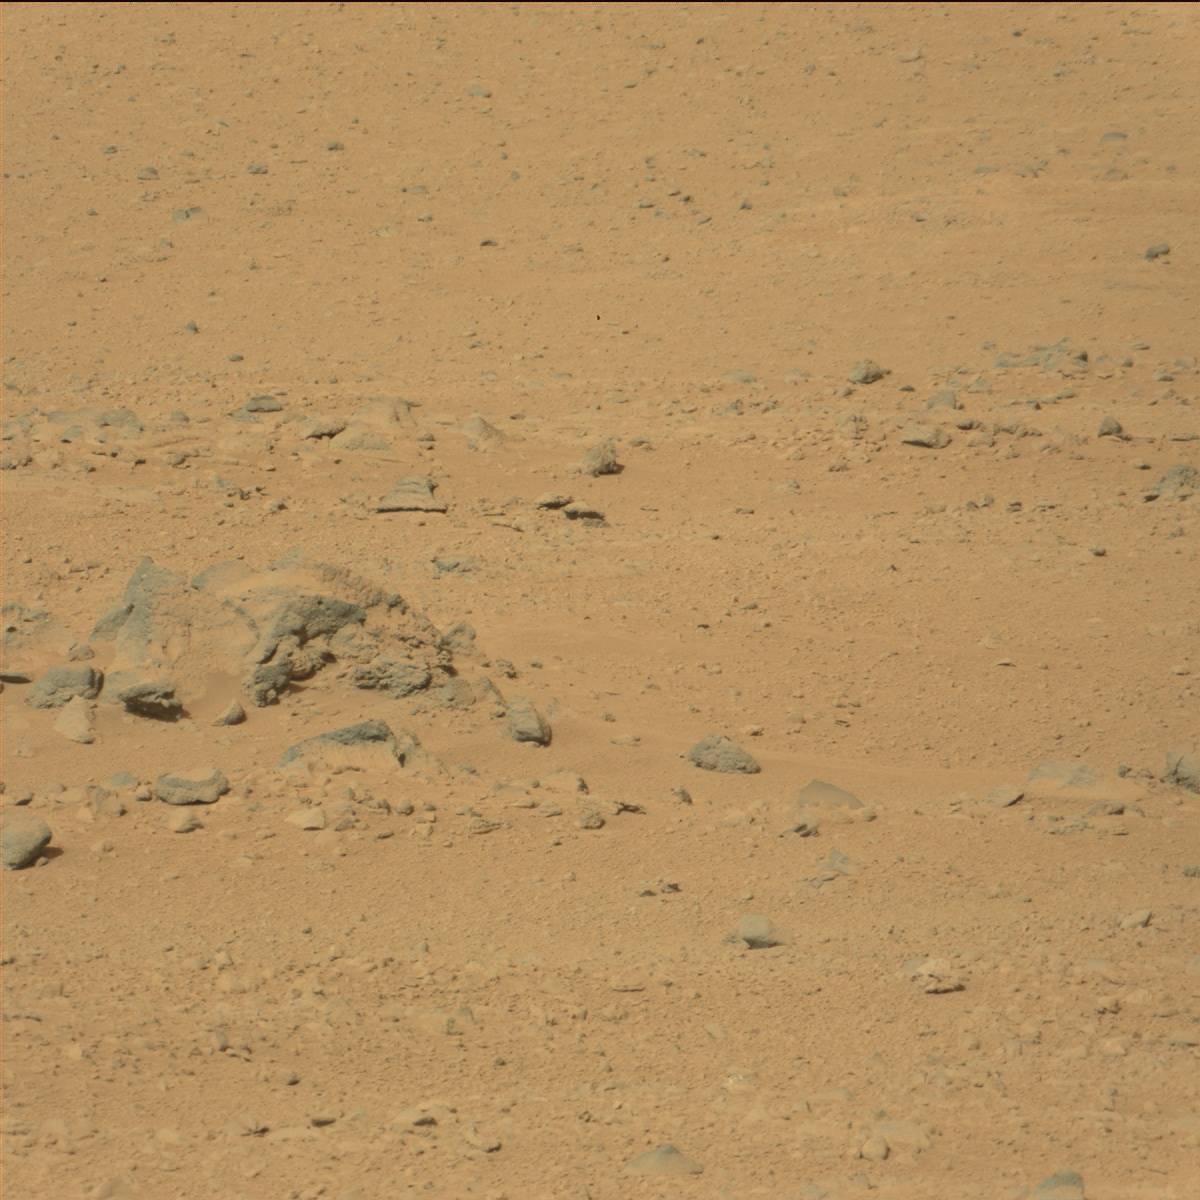
Terrain classes present: Bedrock, Rock, Sand / Soil